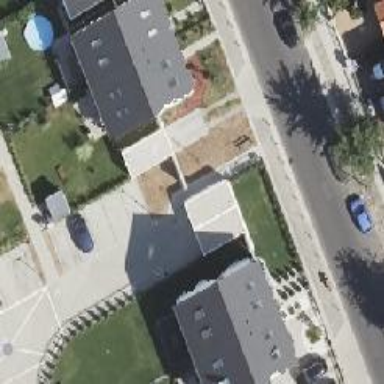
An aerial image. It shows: Semidetached house.